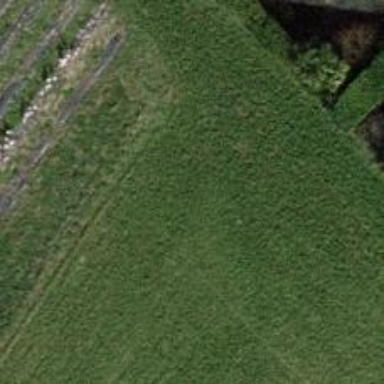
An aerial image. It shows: Hedge acting as barrier.